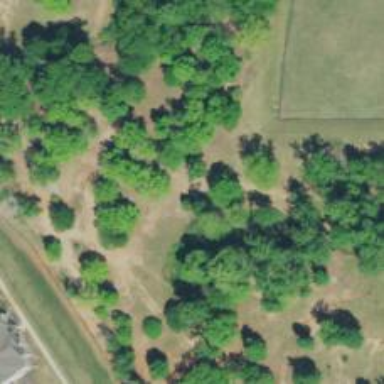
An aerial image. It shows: Disc golf basket.